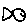
Label: fish